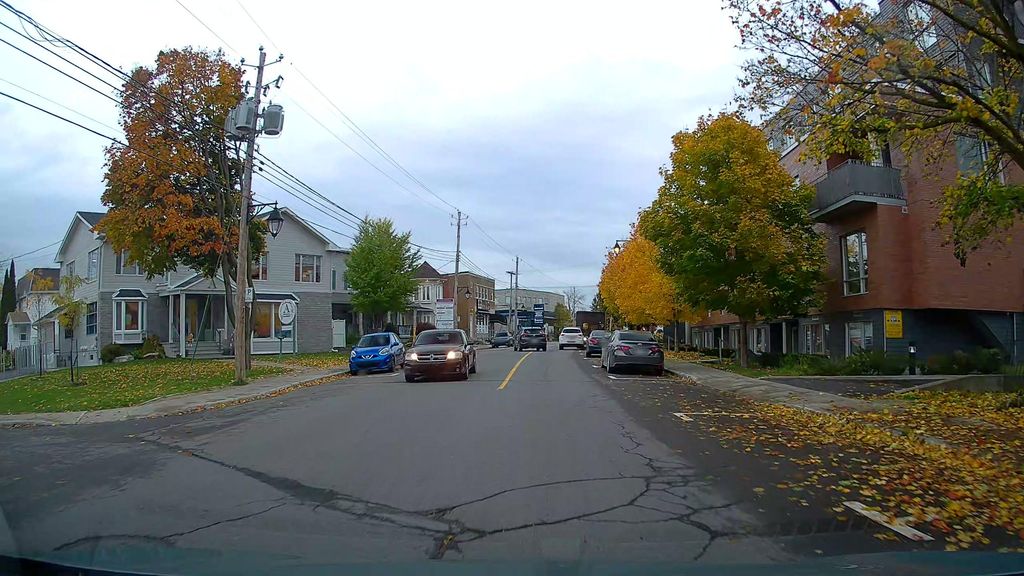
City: montreal